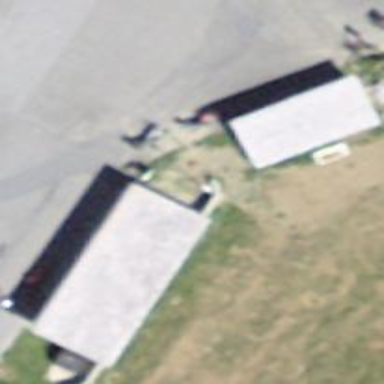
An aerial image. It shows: Weather shelter used as amenity.